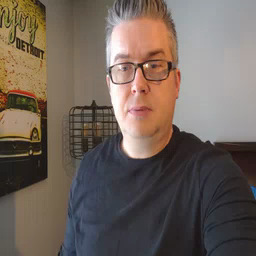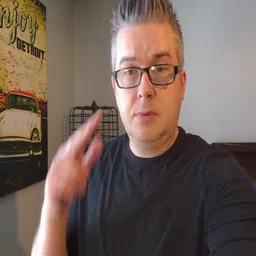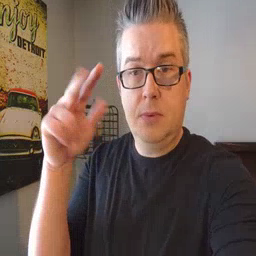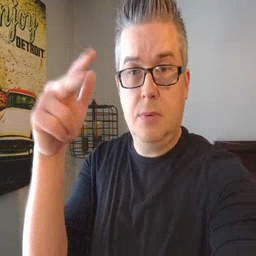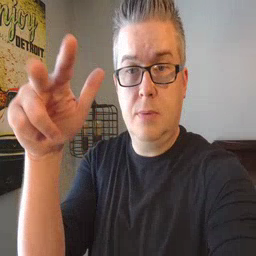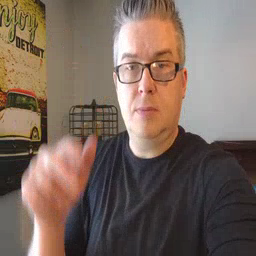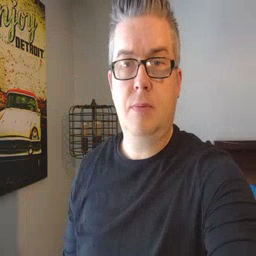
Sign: helicopter